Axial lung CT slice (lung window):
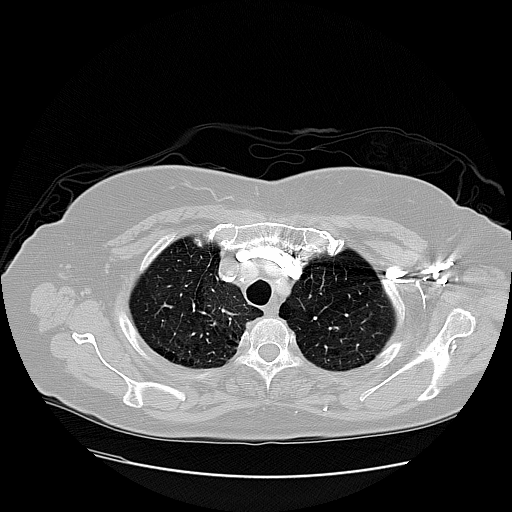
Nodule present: no